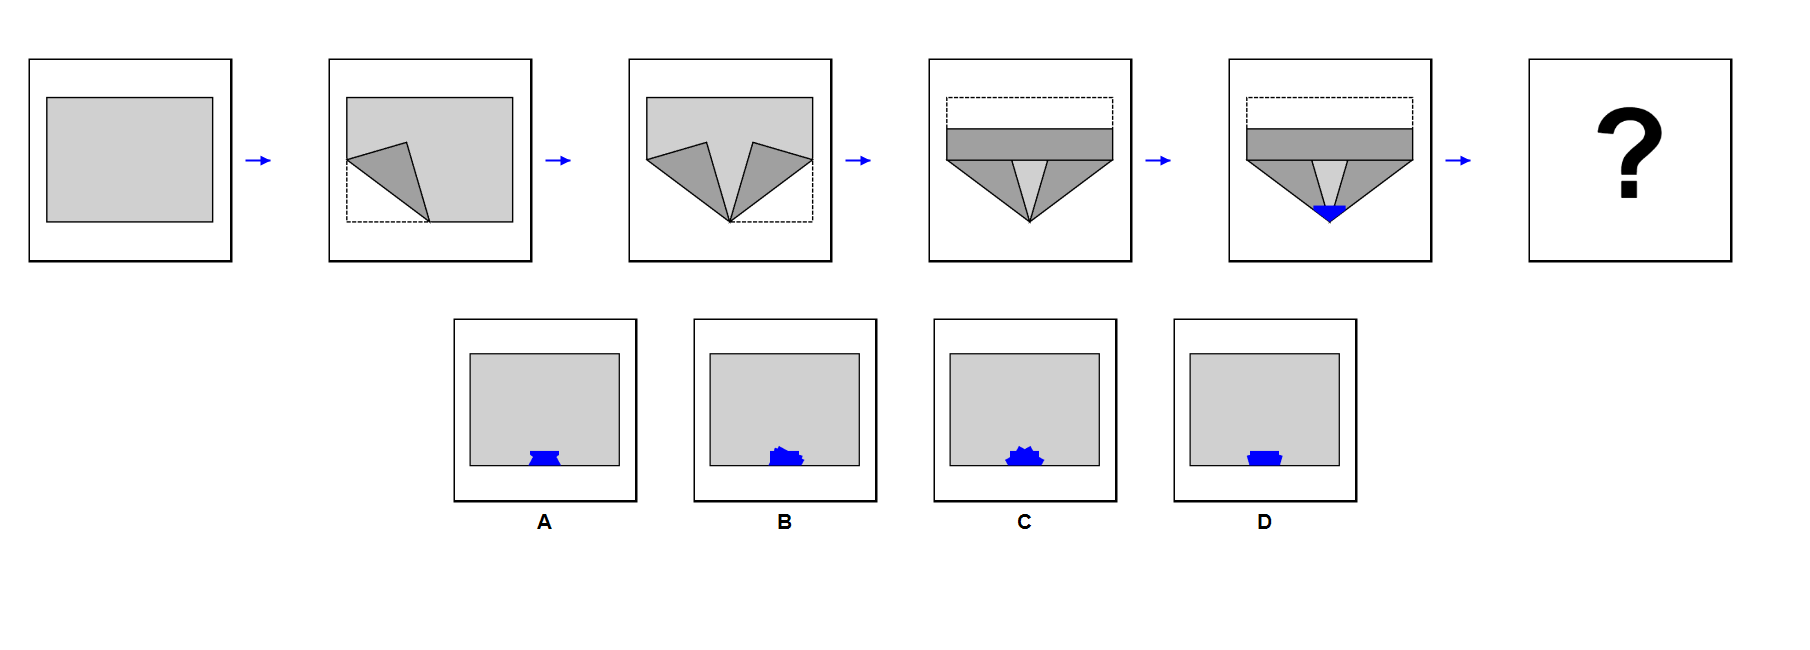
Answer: D